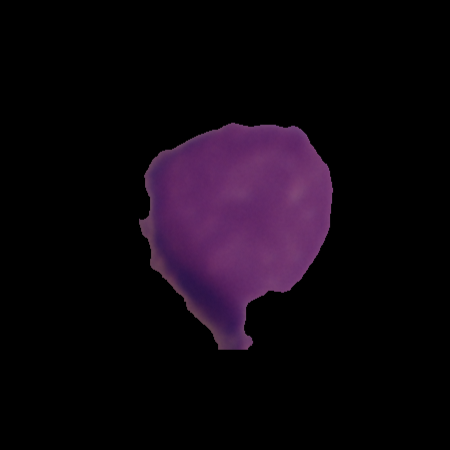
Label: healthy